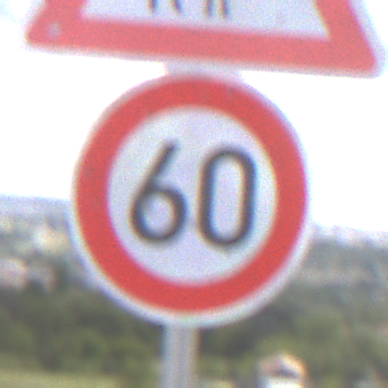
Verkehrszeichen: Geschwindigkeit60
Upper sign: ViehtriebLinks
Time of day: MorningAfternoon
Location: Outdoor (Suburban)
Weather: PartlyCloudy
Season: NotSpecified
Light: Natural